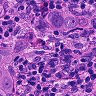
Metastatic tissue present: yes